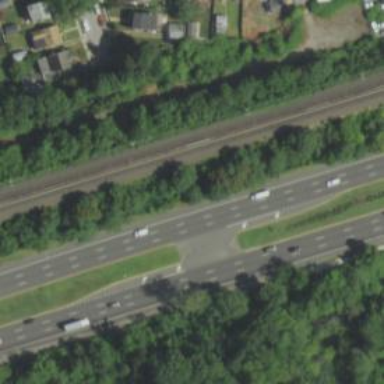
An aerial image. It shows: Trunk highway.